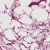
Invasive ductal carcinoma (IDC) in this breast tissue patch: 0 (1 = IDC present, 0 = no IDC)